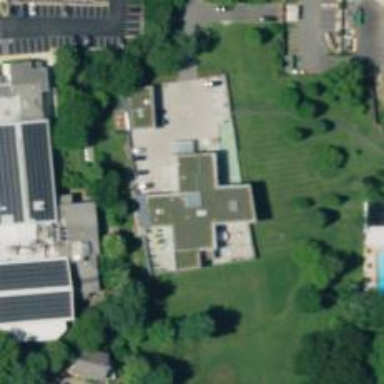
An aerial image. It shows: Building.